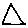
Label: triangle